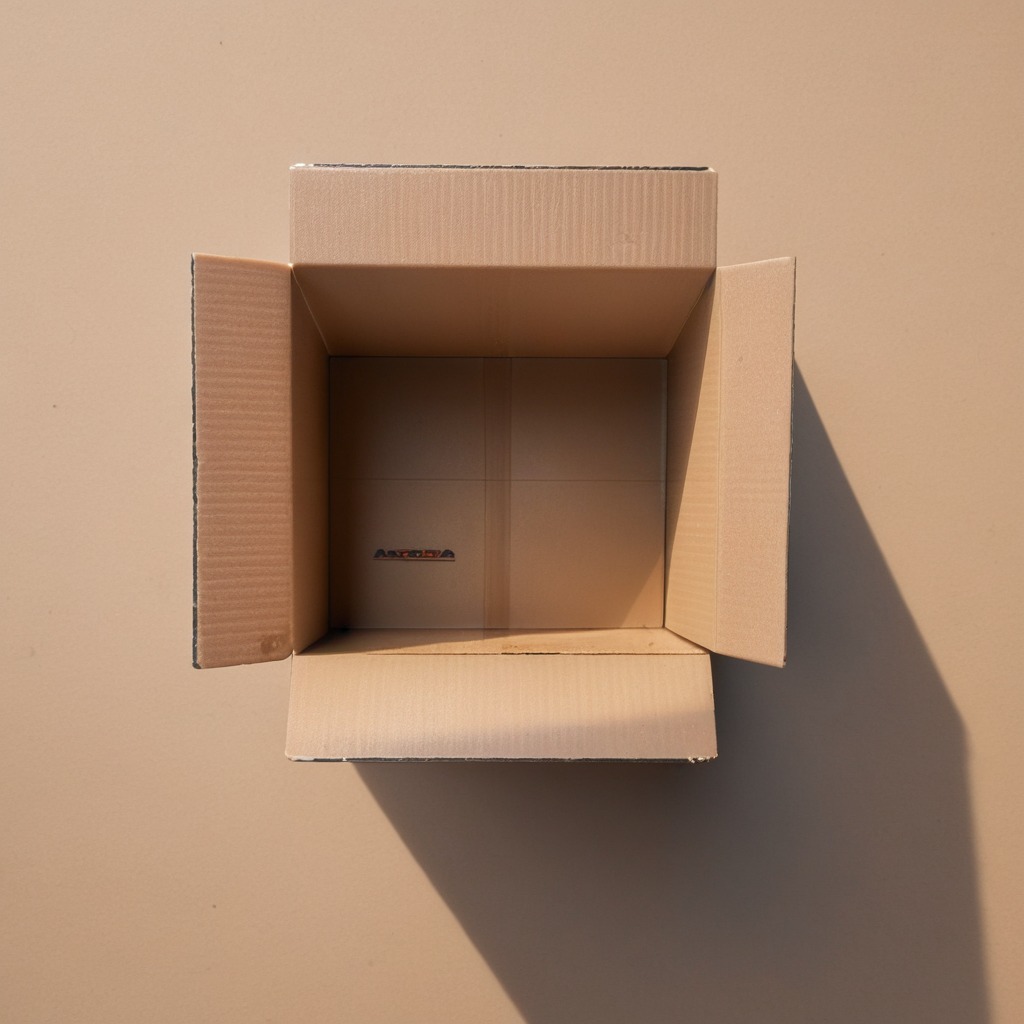
A utility knife is lying on a cardboard box surface in an outdoor workshop during daytime bright natural light soft shadows slightly creased but